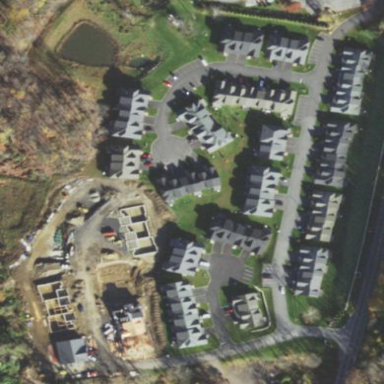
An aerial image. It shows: Condominium within residential area.